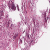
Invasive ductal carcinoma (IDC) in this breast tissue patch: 1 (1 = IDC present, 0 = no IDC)